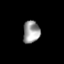
Tissue: lung
Cell type: Epithelial cells
Senescence score: 0.1597
Nuclear area (px): 364
Mean DAPI intensity: 156.442